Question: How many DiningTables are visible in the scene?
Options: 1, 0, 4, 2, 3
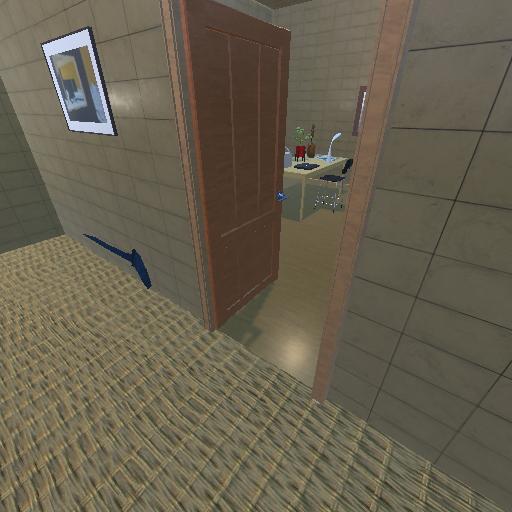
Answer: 1